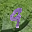
Label: 9